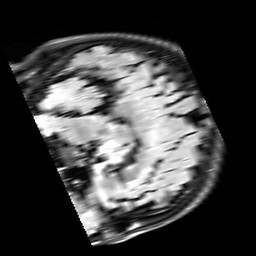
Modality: FLAIR
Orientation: sagittal
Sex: male
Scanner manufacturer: siemens
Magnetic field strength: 3 T
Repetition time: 10 s
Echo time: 0.09 s